Question: I have a csv to read from as follows
'''
A B C
Sam 123 PID-213
Sam 145 PID-432
Sam 123 PID-546
Dan 786 PID-321
Dan 897 PID-432
'''
and I want a group as below: count of unique B elements and Pids. (Bis 2 because 123 is repeated twice so)
'''
A B C
Sam 2 3
Dan 2 2
'''
And from the above plot a graph as below : and also a pie chart from column A and B and save it in a pdf in 2 different page.

How do i achieve this
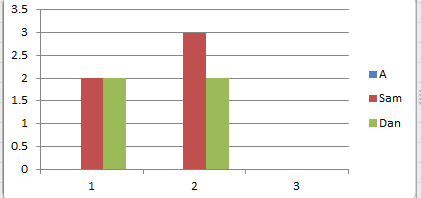
Answer: IIUC:
'''
In [18]: df.groupby('A')['B','C'].nunique().plot.bar(rot=0)
Out[18]: <matplotlib.axes._subplots.AxesSubplot at 0xb7d7a90>
'''
<URL>